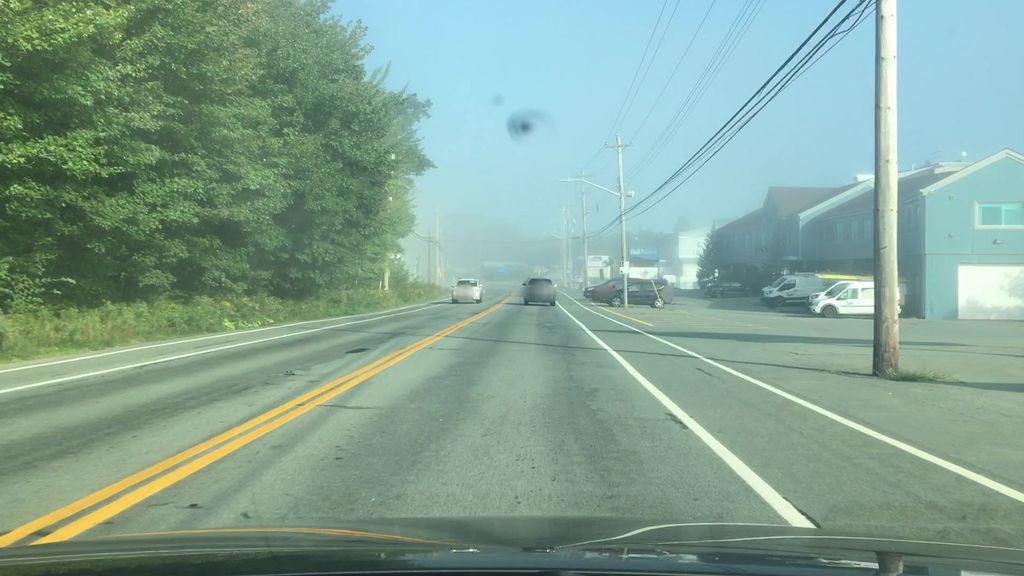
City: halifax